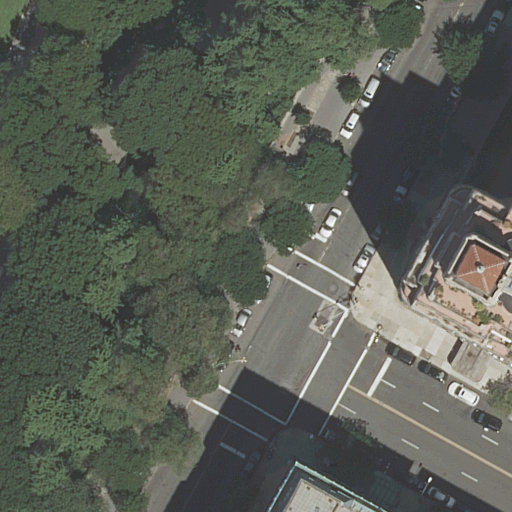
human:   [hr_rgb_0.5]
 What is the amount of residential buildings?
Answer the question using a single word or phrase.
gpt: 2

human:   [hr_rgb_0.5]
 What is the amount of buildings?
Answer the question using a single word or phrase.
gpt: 2

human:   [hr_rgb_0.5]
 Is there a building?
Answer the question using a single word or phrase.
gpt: yes

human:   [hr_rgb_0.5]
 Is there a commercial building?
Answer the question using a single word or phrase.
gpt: no

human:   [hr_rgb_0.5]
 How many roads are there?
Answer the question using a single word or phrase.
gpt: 3

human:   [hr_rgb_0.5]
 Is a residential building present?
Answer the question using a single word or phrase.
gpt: yes

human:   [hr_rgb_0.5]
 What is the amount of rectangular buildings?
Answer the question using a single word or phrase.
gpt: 0

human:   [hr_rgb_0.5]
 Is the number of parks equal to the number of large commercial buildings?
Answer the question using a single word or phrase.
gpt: no

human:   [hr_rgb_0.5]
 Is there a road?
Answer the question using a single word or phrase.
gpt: yes

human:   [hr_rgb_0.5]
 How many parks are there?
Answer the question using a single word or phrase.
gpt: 1

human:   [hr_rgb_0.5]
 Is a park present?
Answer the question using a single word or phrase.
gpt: yes

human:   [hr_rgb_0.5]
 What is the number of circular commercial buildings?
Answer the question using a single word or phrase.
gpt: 0

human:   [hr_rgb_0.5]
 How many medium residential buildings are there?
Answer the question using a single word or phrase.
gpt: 1

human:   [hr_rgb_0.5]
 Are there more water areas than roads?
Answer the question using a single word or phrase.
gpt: no

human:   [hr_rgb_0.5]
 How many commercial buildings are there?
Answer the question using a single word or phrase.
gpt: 0

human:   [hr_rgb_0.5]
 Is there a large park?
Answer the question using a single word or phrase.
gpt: no

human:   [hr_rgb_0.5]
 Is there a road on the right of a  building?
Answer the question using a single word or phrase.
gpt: no

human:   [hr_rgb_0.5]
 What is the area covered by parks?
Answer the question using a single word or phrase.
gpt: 434m2

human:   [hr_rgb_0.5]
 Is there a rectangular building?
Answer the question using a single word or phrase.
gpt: no

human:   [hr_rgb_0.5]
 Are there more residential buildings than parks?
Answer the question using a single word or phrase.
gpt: yes

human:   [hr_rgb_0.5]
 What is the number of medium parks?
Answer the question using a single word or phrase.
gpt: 1

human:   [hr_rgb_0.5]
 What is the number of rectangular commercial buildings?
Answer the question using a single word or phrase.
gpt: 0

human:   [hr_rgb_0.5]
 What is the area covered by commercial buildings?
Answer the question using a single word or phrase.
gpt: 0m2

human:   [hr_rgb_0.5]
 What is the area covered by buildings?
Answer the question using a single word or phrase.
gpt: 1715m2

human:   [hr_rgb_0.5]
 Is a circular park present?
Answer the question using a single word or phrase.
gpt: no

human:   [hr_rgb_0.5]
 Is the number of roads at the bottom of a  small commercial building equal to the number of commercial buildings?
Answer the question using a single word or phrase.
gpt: yes

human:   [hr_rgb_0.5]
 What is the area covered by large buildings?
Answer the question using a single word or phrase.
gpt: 1229m2

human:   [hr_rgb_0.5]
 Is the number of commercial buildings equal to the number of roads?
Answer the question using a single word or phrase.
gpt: no

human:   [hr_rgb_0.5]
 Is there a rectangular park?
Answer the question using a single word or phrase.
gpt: yes

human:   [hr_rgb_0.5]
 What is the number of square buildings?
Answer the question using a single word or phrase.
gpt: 0

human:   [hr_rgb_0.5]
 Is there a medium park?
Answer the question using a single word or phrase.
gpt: yes

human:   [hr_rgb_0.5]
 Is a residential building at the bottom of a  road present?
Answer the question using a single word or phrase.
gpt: yes

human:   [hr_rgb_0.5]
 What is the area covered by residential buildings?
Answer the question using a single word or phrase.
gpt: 1715m2

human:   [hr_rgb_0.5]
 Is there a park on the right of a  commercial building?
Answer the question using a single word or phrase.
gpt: no

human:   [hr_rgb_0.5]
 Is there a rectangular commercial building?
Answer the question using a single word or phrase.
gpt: no

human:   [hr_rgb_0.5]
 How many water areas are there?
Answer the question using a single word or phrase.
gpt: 0

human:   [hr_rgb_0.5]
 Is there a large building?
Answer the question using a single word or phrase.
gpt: yes

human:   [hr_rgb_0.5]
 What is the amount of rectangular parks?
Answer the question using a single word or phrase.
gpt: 1

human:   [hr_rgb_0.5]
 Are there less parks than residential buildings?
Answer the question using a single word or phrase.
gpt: yes

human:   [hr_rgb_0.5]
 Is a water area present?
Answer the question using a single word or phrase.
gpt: no

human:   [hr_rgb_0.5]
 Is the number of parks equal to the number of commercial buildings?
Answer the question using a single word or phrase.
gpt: no

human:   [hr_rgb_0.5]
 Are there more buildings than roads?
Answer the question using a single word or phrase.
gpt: no

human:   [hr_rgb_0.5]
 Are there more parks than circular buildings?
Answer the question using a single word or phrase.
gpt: yes

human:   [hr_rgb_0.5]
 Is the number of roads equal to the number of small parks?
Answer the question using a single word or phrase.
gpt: no

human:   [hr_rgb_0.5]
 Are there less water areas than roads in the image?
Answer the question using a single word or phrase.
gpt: yes

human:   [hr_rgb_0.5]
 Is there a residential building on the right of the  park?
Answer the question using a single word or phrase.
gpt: yes

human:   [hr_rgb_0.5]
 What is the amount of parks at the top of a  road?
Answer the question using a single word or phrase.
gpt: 0

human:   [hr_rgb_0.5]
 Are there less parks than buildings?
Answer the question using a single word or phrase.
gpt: yes

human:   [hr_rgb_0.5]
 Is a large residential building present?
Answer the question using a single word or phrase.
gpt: yes

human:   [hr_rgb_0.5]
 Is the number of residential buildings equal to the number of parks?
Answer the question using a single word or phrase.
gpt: no

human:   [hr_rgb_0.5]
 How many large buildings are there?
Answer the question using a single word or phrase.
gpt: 1

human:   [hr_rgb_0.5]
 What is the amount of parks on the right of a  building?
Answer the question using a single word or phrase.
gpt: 0

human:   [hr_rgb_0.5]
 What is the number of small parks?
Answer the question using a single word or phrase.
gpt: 0

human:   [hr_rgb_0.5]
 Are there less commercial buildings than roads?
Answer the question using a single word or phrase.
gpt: yes

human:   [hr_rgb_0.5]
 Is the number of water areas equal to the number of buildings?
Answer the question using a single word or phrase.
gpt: no

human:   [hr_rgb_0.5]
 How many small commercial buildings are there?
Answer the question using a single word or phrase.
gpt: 0

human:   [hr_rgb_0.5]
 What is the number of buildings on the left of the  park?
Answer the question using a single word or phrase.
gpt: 0

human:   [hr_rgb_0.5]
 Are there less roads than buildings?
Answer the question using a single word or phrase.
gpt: no

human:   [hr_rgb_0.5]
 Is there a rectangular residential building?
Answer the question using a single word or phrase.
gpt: no

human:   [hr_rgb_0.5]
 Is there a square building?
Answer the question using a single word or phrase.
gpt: no

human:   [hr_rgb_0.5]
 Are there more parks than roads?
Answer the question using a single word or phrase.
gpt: no

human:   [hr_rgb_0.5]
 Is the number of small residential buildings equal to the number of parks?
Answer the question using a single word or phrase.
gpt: no

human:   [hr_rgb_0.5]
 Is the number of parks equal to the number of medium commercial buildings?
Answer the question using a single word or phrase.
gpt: no

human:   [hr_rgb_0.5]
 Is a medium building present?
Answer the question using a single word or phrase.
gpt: yes